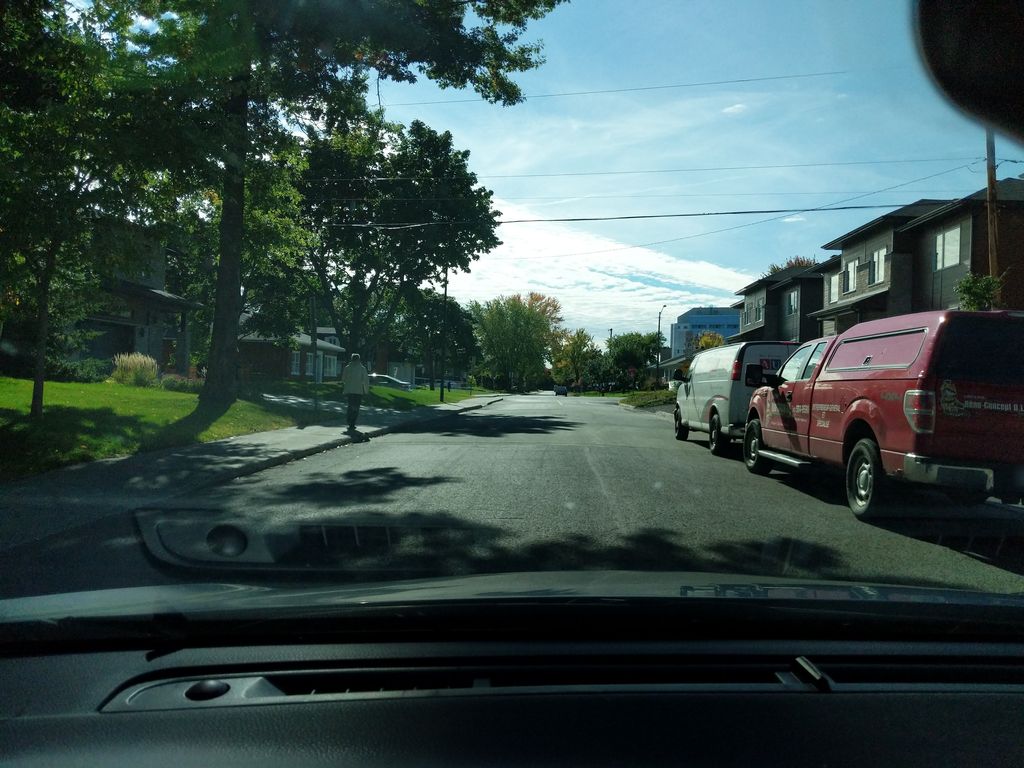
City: quebec_city